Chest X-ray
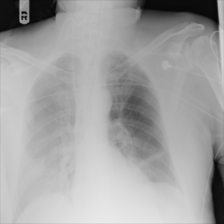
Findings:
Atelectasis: positive
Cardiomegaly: negative
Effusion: positive
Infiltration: positive
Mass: positive
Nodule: positive
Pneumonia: negative
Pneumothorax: negative
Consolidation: negative
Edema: negative
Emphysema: negative
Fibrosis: negative
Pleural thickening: negative
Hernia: negative